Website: lowes
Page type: billing-address
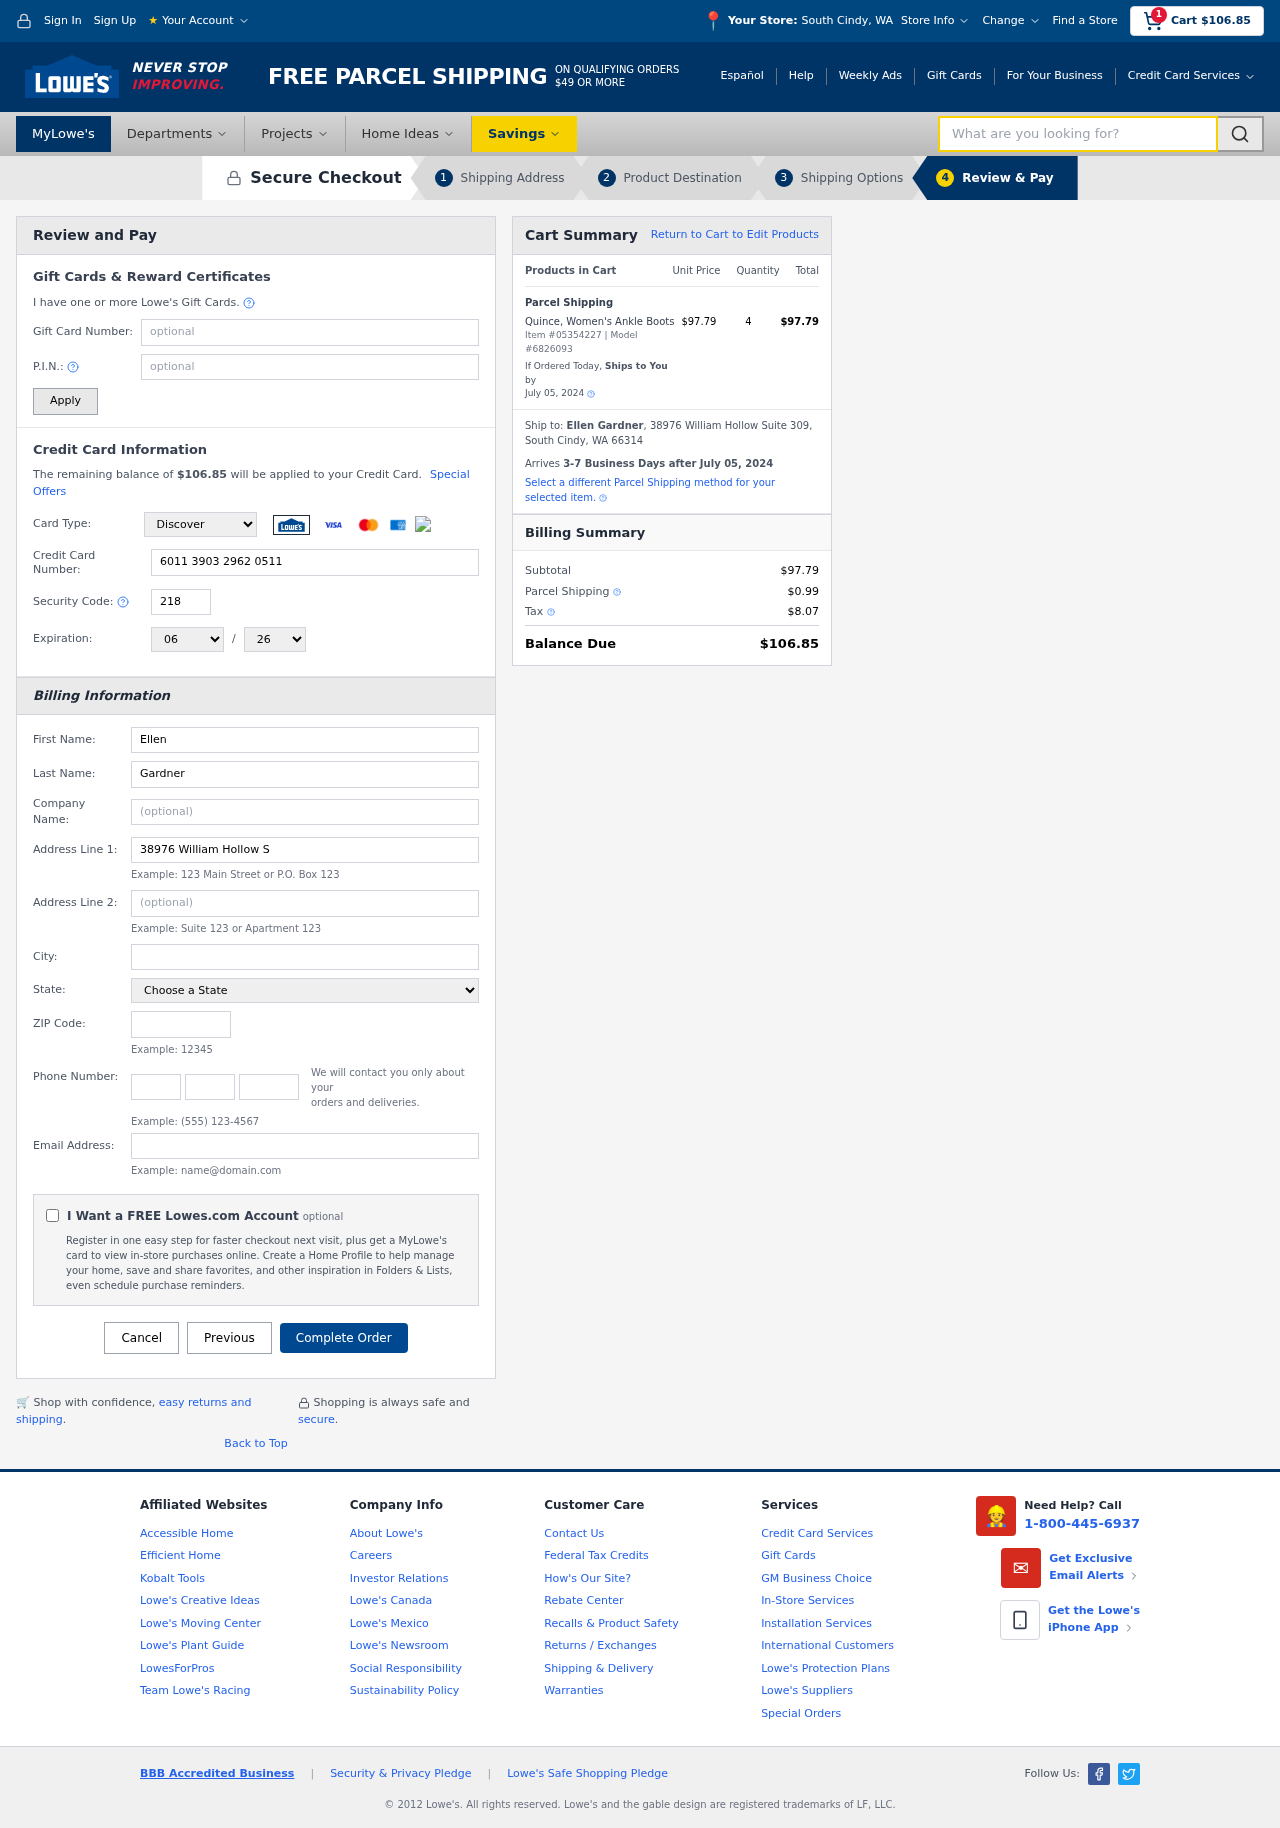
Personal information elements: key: PII_CARD_CVV
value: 218
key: PII_CARD_EXPIRY_MONTH
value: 06
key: PII_CARD_EXPIRY_YEAR
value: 26
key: PII_CARD_NUMBER
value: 6011 3903 2962 0511
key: PII_CARD_TYPE
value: Discover
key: PII_CITY
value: South Cindy
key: PII_CITY_STATE
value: South Cindy, WA
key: PII_EMAIL
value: egardner@yahoo.com
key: PII_FIRSTNAME
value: Ellen
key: PII_FULLNAME
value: Ellen Gardner
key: PII_LASTNAME
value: Gardner
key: PII_PHONE_AREA
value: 712
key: PII_PHONE_PREFIX
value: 698
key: PII_PHONE_SUFFIX
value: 5094
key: PII_POSTCODE
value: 66314
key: PII_STATE
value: Washington
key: PII_STREET
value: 38976 William Hollow Suite 309
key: PII_STREET2
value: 04330 Patrick Springs Suite 663
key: PII_CITY_STATE_ZIP
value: South Cindy, WA 66314
Product elements: key: PRODUCT1_NAME
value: Quince, Women's Ankle Boots
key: PRODUCT1_PRICE
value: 97.79
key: PRODUCT1_QUANTITY
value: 4
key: PRODUCT_ITEM_NUMBER
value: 05354227
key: PRODUCT_MODEL_NUMBER
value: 6826093
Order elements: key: ORDER_SUBTOTAL
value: $106.85
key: ORDER_TOTAL
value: $106.85
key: ORDER_SHIPPING_DATE
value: July 05, 2024
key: ORDER_SUBTOTAL
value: $97.79
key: ORDER_DELIVERY_DATE
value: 3-7 Business Days after July 05, 2024
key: ORDER_SHIPPING_DATE2
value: July 05, 2024
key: ORDER_SUBTOTAL2
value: $97.79
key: ORDER_SHIPPING_COST
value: $0.99
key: ORDER_TAX
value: $8.07
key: ORDER_TOTAL2
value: $106.85
Search elements: key: HEADER_SEARCH
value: What are you looking for?